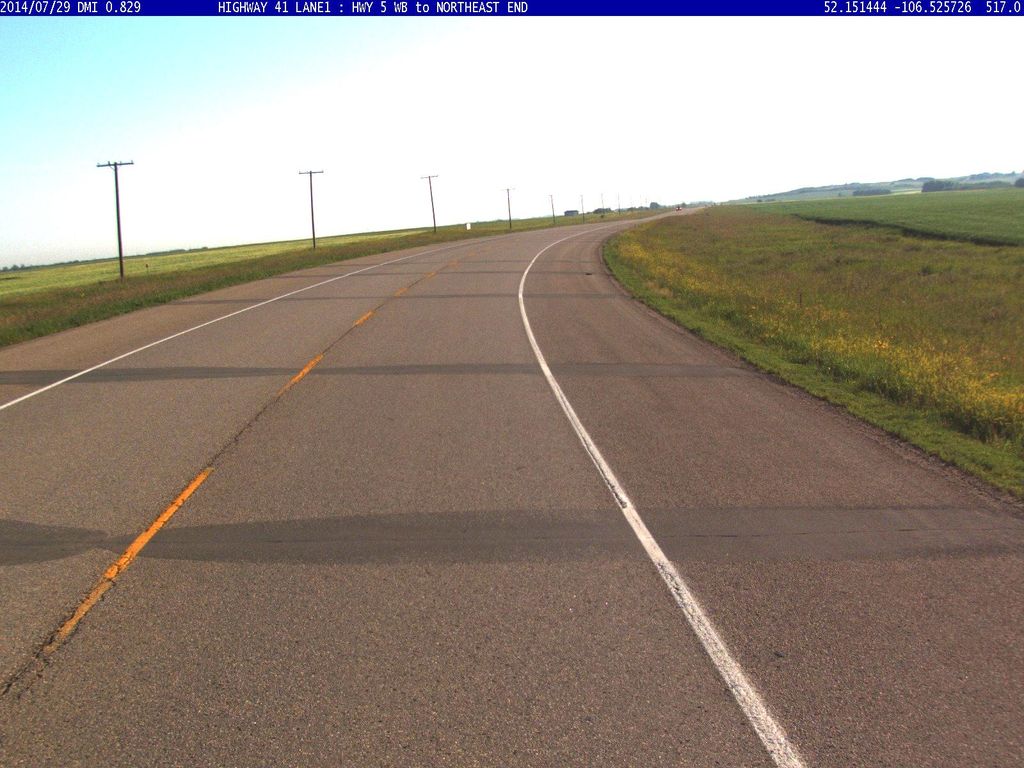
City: saskatoon